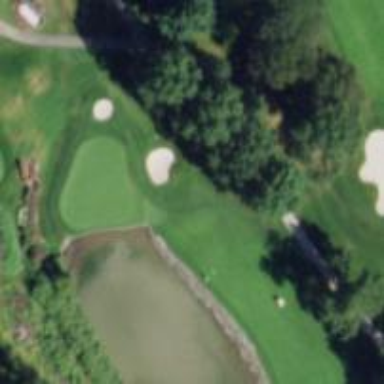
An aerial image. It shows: Path for both roads and golfers.